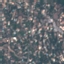
Land use / land cover class: Residential